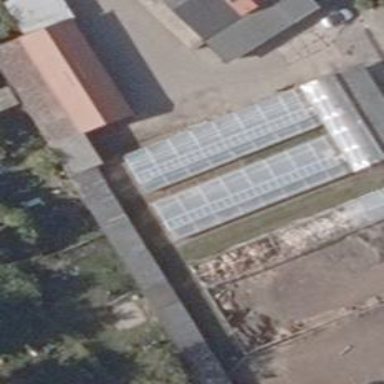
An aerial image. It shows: Greenhouse.